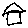
Label: house